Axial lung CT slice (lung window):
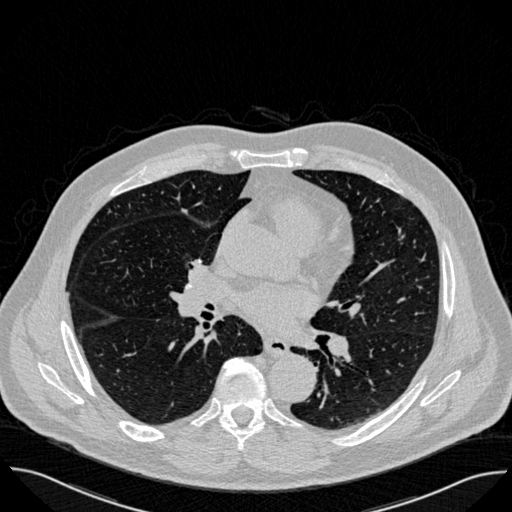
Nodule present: no